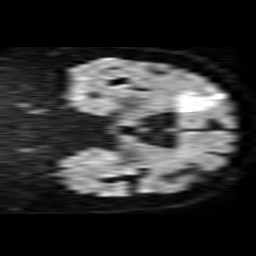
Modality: TRACE
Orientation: coronal
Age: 75
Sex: female
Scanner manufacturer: philips
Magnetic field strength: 1.5 T
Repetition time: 3.684 s
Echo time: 0.09411 s